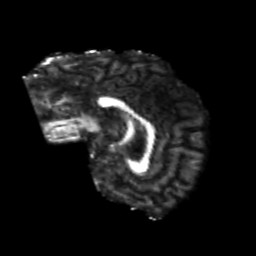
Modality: FA
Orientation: sagittal
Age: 26
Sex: female
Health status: healthy
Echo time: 0.074 s